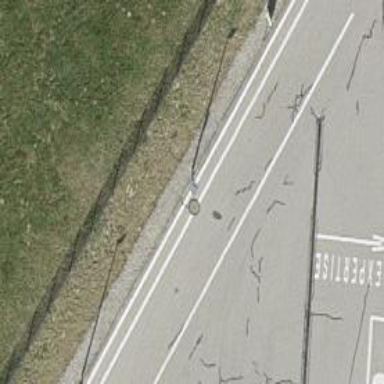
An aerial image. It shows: Road serving as parking aisle.